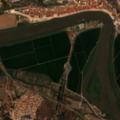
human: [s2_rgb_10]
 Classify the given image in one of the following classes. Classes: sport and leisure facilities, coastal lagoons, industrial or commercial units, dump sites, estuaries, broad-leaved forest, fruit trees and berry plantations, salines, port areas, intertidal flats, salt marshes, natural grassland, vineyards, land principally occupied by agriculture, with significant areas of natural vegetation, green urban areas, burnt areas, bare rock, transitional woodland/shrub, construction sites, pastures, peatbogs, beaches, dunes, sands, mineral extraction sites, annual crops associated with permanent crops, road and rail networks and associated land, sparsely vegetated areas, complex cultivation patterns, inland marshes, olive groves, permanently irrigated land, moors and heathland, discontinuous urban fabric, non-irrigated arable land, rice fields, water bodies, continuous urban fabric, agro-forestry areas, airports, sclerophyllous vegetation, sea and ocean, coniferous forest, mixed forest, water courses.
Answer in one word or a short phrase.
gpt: continuous urban fabric, discontinuous urban fabric, rice fields, annual crops associated with permanent crops, complex cultivation patterns, agro-forestry areas, coniferous forest, water courses